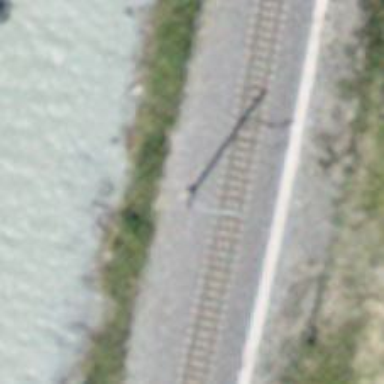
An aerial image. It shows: Catenary mast for power lines.